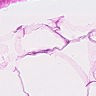
Metastatic tissue present: no